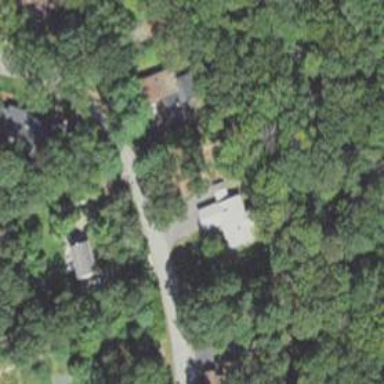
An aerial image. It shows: Residential driveway.